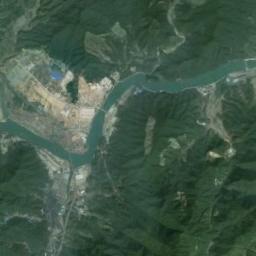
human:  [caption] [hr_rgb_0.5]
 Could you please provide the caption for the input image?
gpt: There are many trees on either side of the river .

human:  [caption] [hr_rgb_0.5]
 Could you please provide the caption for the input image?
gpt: The dark green river goes through the mountainous area covered with vegetation and a clearing is next to the river .

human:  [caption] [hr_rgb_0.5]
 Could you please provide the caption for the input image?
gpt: The river goes through mountains with green plants .

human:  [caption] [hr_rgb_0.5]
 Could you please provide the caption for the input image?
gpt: A curvy, Light green river with bustling cities and rolling green mountains on both sides .

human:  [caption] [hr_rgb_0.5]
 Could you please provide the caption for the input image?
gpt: There are green forests and meadows around the river .